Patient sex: F
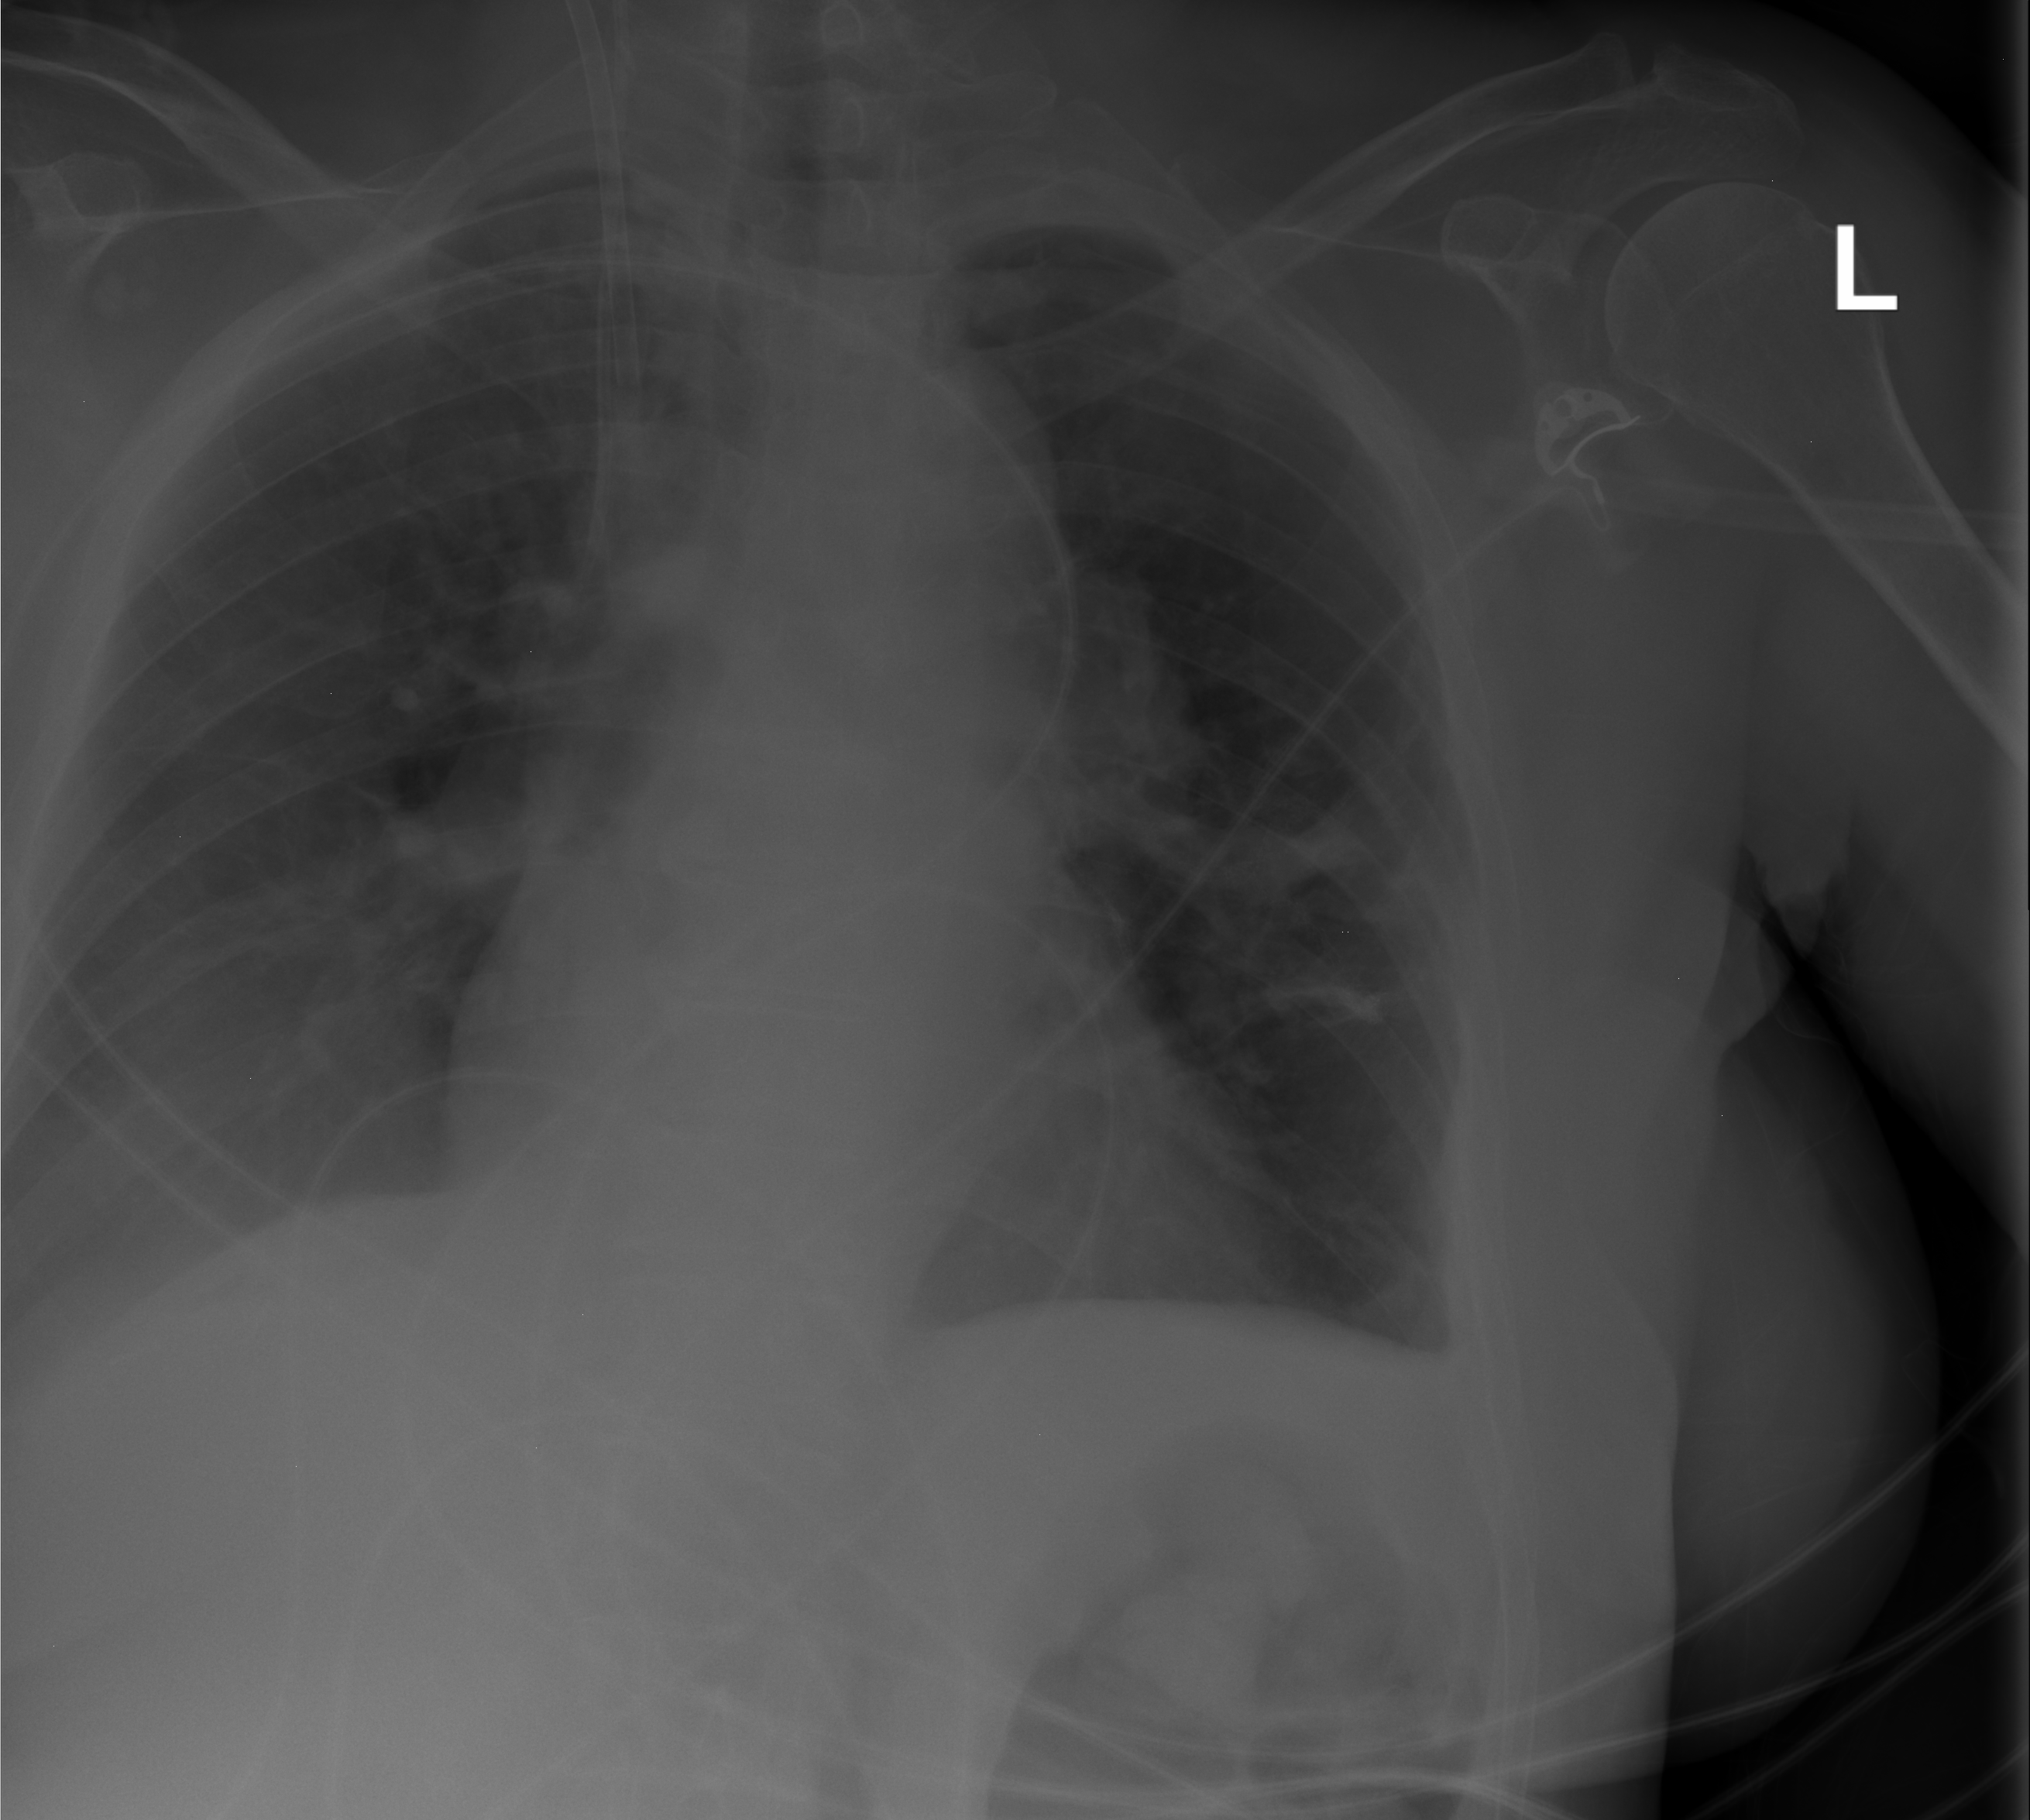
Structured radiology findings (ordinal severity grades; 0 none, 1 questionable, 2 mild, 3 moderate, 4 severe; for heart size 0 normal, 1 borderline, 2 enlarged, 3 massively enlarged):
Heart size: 0
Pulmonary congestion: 0
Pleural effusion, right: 1
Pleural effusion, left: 0
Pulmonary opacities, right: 0
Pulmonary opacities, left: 0
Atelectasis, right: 0
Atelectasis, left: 2